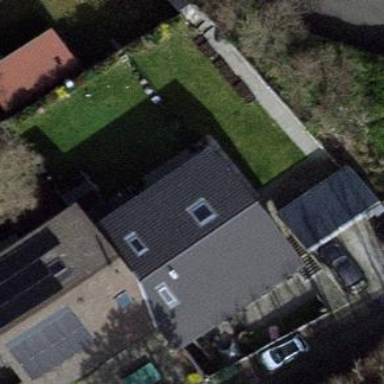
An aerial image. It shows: Garden enclosed by fence.